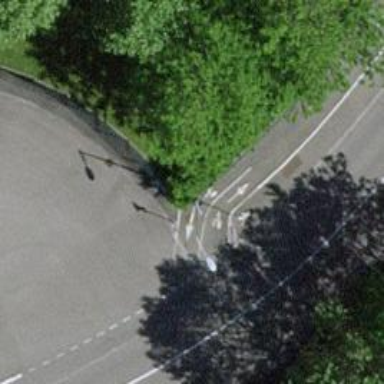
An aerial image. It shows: Sidewalk path.